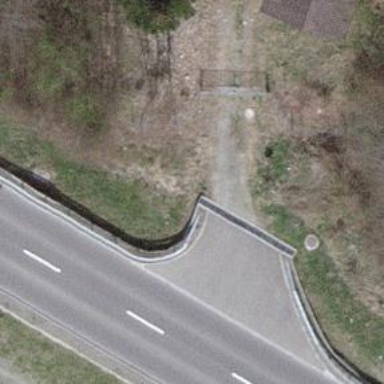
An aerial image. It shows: Gate.